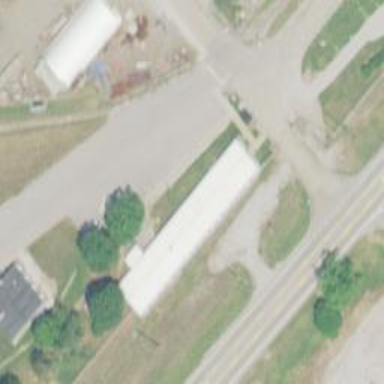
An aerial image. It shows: Industrial building.